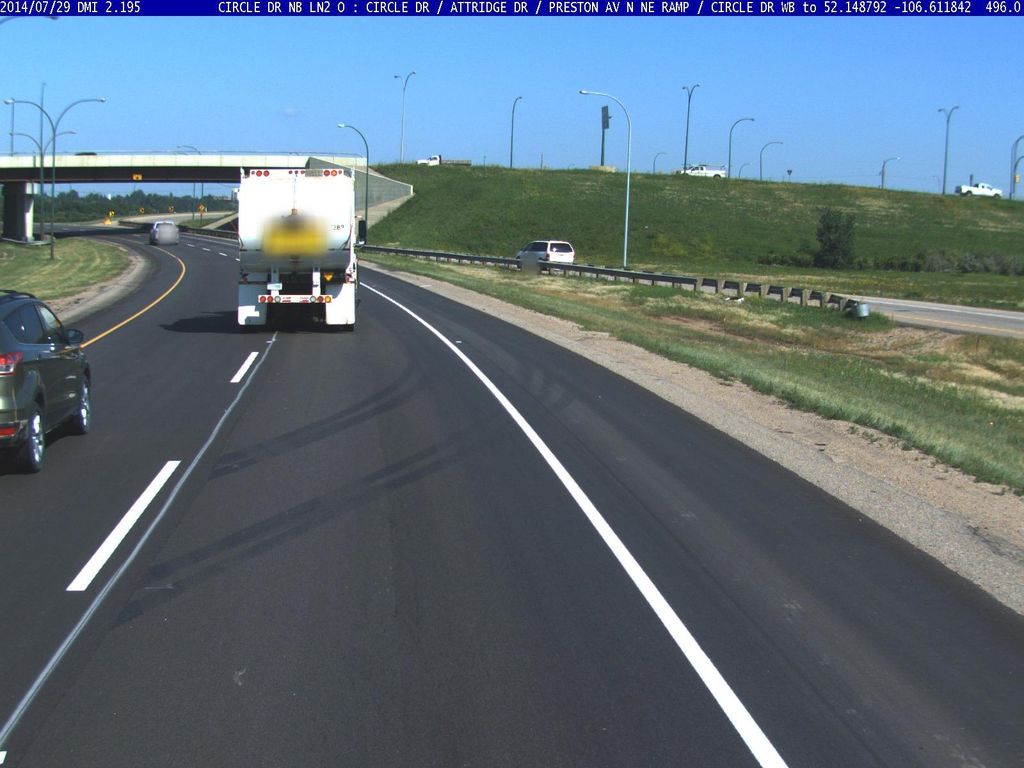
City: saskatoon